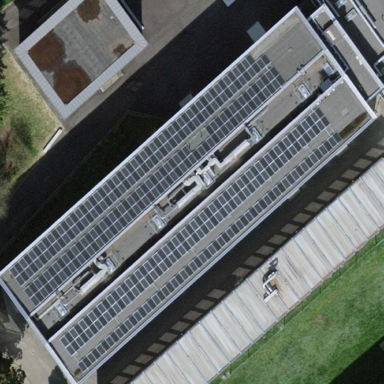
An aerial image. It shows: School building.